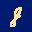
Label: 8